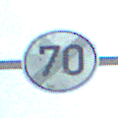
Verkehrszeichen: EndeGeschwindigkeit70
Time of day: Midday
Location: Outdoor (Special)
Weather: PartlyCloudy
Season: NotSpecified
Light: Natural